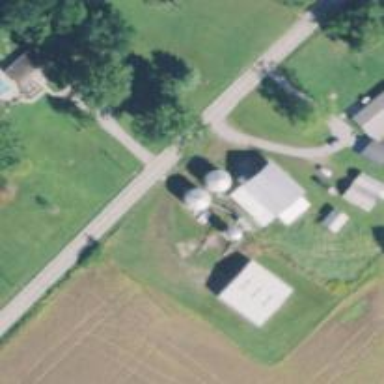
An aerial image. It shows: Silo.